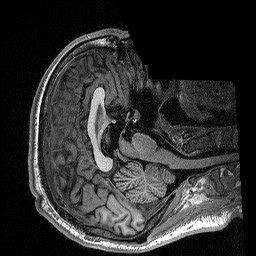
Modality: T1w
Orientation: axial
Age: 23
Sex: male
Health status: healthy
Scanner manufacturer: siemens
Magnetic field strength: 1.5 T
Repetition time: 2.73 s
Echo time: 0.00357 s